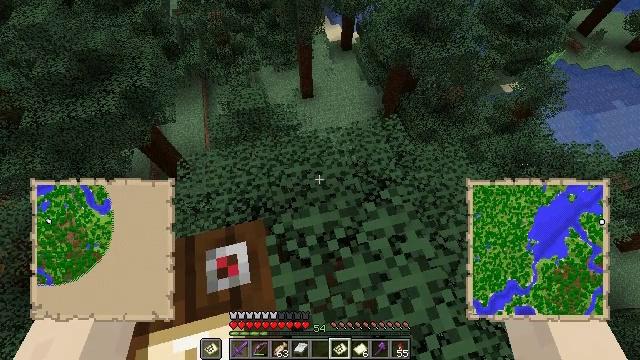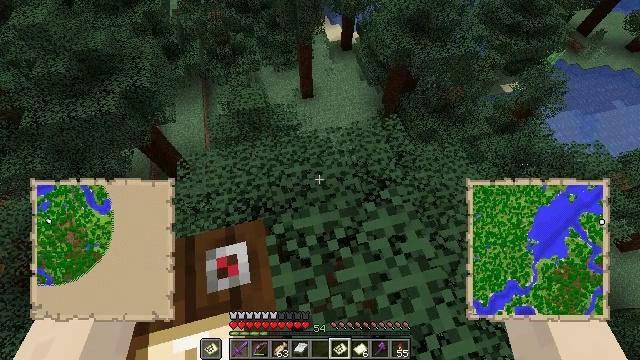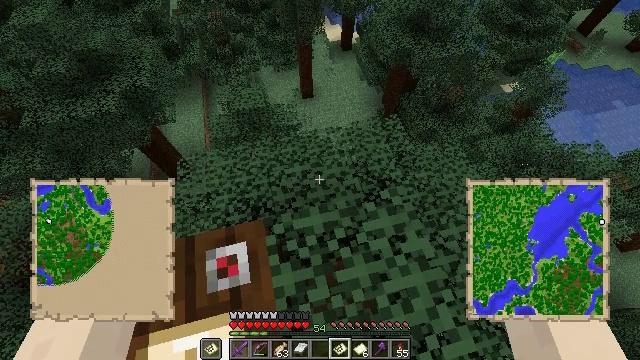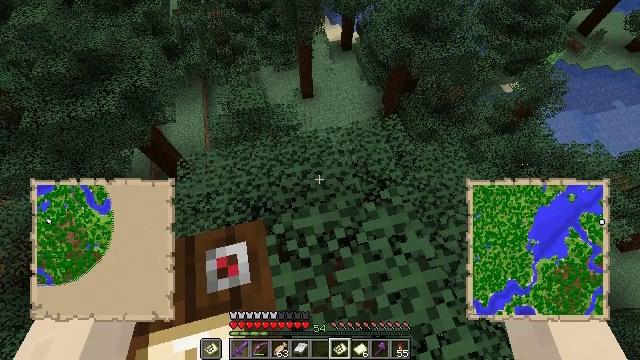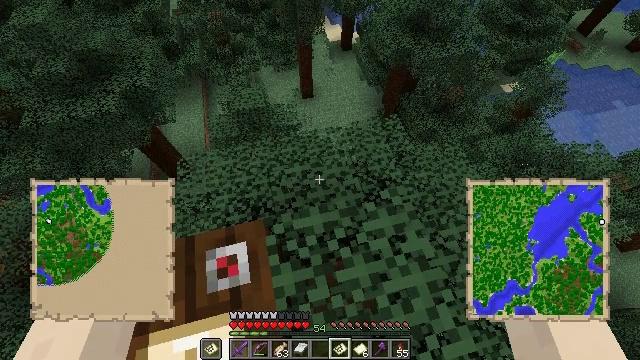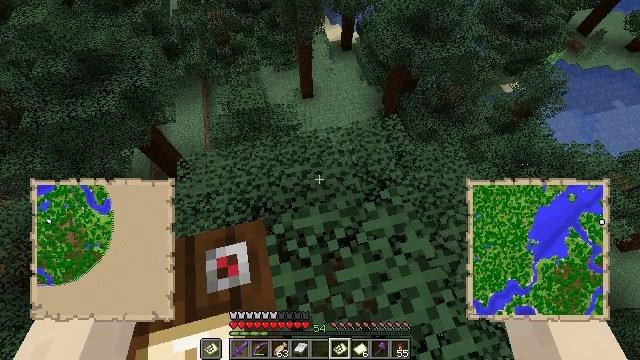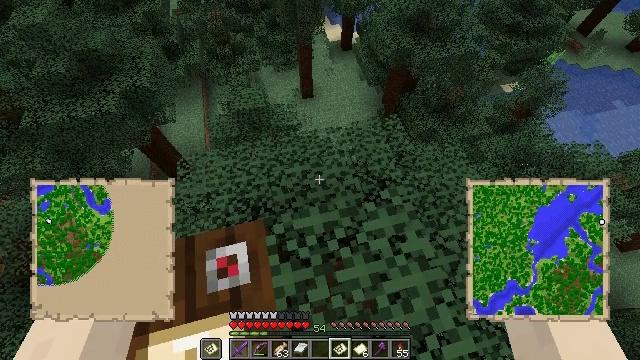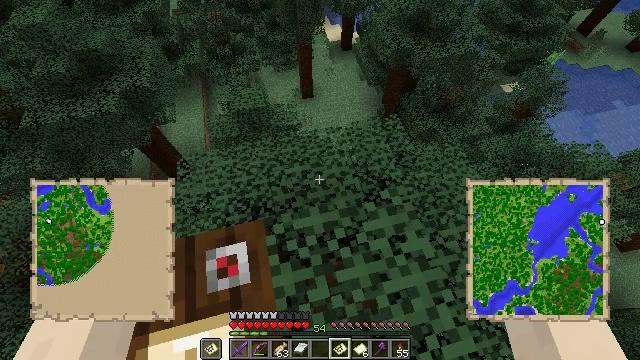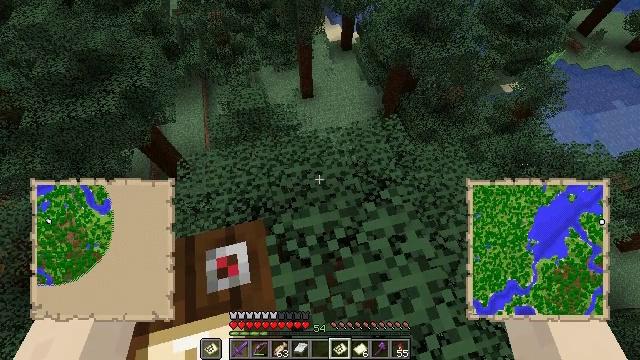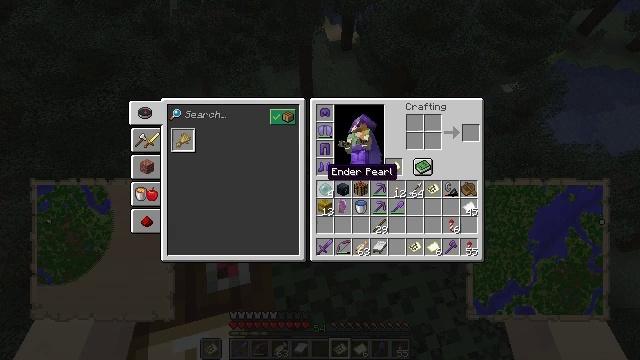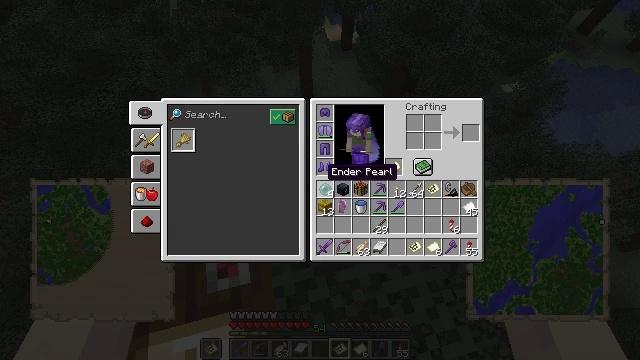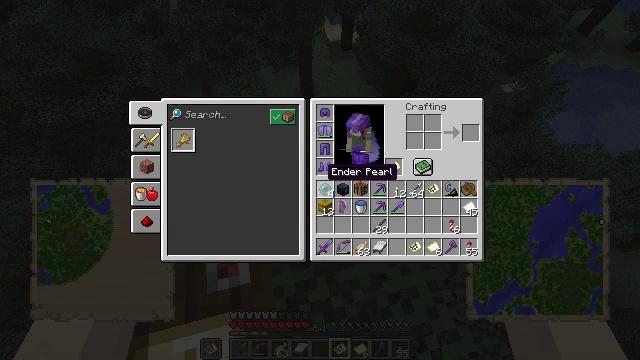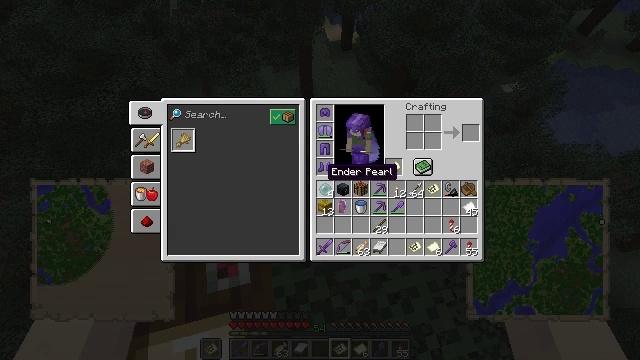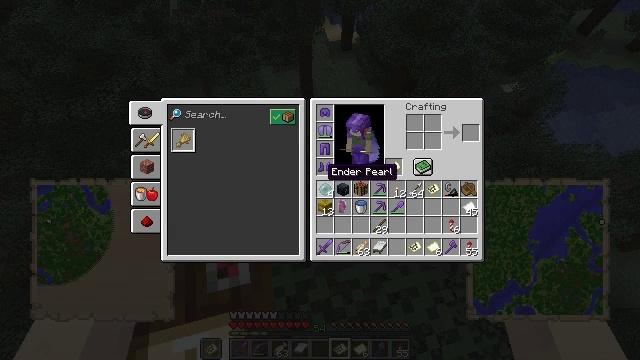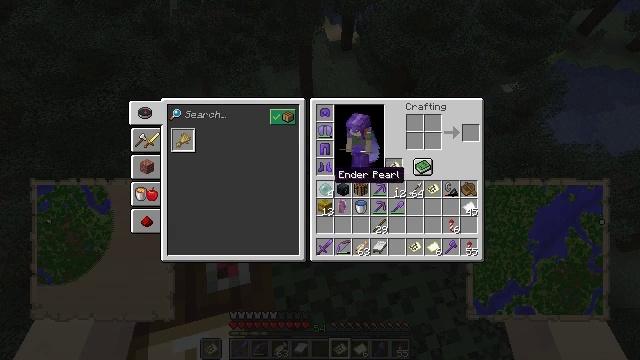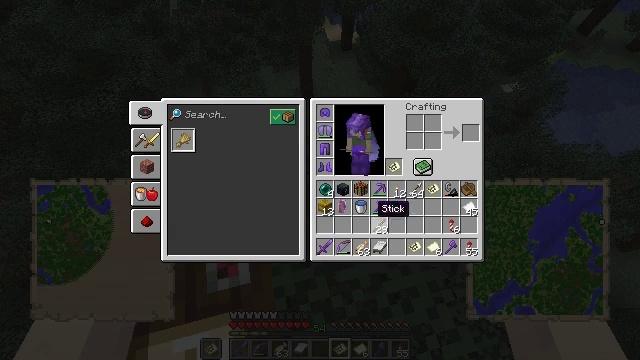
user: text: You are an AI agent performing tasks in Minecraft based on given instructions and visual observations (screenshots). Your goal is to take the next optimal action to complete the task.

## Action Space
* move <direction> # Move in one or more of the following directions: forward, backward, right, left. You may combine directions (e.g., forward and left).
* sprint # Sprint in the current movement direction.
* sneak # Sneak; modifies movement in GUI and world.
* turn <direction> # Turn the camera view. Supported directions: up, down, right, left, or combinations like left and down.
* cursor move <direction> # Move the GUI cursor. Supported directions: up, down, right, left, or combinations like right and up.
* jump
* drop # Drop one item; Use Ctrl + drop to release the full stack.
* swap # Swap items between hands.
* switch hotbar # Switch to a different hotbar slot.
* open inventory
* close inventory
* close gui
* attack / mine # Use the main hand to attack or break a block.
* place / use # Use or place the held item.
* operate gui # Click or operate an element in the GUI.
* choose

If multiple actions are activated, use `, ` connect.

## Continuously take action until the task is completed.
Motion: motion action
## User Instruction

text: Get the cartography table into your inventory.
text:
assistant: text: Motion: no_op
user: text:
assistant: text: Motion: no_op
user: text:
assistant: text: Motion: no_op
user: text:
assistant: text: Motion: no_op
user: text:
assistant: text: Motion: no_op
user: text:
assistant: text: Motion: no_op
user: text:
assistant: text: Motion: no_op
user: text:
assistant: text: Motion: no_op
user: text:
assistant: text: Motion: open inventory
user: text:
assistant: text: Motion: open inventory
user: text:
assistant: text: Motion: open inventory
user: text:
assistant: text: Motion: open inventory
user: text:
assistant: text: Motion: no_op
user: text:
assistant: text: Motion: turn right
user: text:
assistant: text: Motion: turn right and down
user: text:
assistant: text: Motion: turn right and down
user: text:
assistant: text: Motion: turn right and down
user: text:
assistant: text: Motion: no_op
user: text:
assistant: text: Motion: turn right
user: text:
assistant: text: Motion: sneak
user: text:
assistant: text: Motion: sneak
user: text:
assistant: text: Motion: sneak
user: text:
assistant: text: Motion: sneak
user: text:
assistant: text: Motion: sneak
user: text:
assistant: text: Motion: sneak
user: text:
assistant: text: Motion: sneak
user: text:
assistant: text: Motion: sneak
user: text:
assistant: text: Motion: sneak
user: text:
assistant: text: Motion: sneak, attack / mine
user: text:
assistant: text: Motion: sneak, attack / mine